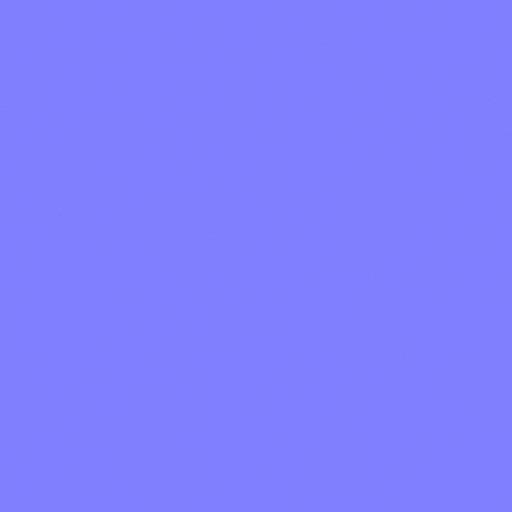
colorful terrazzo white